Question: I just changed value on , now I want to update too.
Below is an image that might help to answer my question

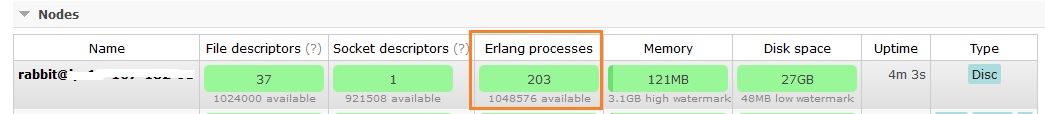
Answer: I'm giving this answer from Ubuntu server perspective.
'''
sudo nano /etc/default/rabbitmq-server
'''
'''
-ulimit 126666
'''
'''
rabbitmqctl stop_app && rabbitmqctl start_app
'''